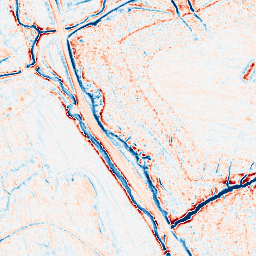
Category: classical
Decomposition family: gaussian_anisotropic
Decomposition parameters: sigma_x: 2
sigma_y: 2
Upsampling method: bicubic
Upsampling parameters: scale: 4
Upsampling scale: 4